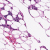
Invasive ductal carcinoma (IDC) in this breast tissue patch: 0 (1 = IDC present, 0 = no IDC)